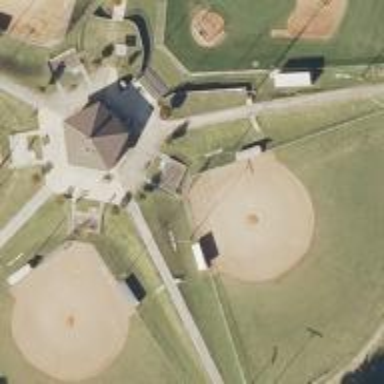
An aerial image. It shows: Baseball pitch for leisure land activities.